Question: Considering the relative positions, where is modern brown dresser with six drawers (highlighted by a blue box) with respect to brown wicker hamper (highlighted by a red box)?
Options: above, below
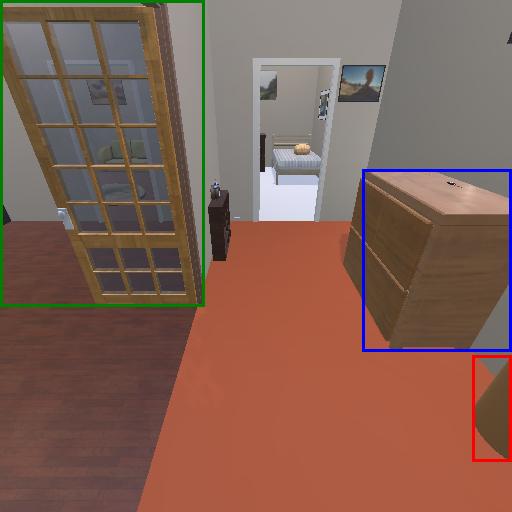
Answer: above